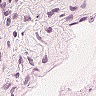
Metastatic tissue present: no